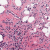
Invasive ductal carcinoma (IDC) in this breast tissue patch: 0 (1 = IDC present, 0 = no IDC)